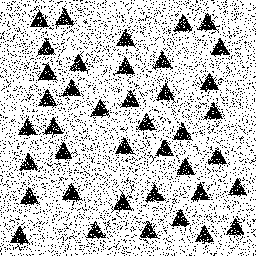
Squares: 0
Triangles: 40
Stars: 0
Total shapes: 40